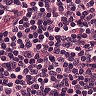
Metastatic tissue present: no